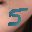
Label: 5